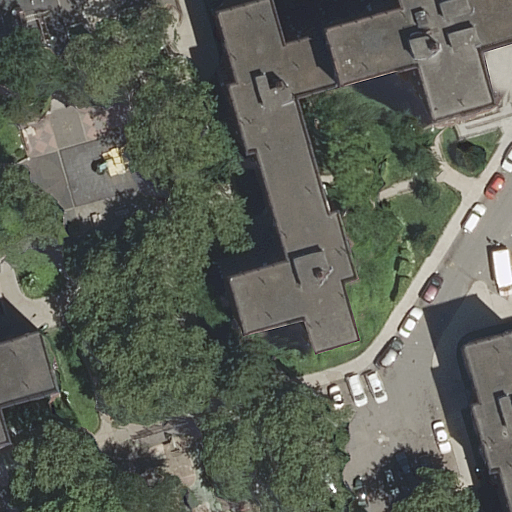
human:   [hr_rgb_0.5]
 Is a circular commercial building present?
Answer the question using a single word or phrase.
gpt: no

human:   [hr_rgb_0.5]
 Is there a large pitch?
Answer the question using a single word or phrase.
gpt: no

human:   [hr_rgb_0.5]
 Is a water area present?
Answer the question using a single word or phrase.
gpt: no

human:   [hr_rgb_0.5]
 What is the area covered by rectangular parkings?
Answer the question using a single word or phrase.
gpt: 308m2

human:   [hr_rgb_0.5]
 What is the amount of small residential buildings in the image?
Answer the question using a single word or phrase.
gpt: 1

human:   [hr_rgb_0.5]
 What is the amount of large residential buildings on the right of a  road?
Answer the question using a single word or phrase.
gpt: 0

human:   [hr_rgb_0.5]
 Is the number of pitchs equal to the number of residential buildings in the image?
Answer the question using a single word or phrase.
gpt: no

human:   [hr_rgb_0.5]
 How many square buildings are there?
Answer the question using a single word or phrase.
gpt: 0

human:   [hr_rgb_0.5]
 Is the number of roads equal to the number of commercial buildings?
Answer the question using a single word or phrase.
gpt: no

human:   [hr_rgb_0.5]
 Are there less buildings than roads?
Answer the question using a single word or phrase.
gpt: yes

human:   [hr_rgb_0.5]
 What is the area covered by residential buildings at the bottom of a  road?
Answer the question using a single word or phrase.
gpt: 2105m2

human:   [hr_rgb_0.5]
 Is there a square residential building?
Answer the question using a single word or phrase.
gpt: no

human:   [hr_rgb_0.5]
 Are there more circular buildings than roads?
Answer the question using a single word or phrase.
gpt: no

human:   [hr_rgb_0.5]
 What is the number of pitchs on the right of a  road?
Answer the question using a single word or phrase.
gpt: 1

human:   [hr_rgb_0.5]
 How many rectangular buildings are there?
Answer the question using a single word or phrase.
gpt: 1

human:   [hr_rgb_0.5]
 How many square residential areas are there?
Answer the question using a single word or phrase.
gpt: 0

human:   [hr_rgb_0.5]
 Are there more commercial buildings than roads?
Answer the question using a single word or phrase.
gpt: no

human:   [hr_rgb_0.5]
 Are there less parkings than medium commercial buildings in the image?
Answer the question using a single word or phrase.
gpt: no

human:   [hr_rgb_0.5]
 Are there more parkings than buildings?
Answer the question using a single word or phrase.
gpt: no

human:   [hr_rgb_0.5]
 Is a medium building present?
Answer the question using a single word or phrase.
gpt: yes

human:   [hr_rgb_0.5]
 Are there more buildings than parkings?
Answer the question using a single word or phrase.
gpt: yes

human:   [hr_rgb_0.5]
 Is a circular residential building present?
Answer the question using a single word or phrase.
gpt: no

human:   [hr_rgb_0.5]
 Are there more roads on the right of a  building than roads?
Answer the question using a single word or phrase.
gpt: no

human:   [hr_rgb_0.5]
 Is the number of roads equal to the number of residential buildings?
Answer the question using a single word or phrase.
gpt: no

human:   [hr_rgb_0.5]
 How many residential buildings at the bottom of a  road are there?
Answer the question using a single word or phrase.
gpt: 2

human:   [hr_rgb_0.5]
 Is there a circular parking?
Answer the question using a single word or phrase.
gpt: no

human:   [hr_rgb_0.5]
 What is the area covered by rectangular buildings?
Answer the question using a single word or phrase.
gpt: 35m2

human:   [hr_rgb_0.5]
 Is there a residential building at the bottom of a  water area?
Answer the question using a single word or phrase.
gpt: no

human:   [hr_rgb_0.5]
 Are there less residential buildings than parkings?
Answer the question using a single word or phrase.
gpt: no

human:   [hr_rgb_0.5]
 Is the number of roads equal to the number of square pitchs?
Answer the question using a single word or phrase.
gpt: no

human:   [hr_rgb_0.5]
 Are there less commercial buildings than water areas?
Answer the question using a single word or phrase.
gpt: no

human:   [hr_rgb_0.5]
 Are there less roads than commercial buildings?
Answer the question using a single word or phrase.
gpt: no

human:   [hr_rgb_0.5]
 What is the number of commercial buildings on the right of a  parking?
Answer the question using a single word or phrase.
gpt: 0

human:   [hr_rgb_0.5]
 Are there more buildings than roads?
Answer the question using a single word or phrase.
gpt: no

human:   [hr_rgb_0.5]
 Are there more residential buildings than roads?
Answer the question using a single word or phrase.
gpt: no

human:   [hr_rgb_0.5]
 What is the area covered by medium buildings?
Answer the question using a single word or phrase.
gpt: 356m2